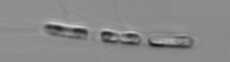
Label: Chaetoceros_subtilis